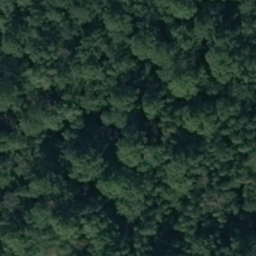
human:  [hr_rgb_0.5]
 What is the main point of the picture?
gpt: forest